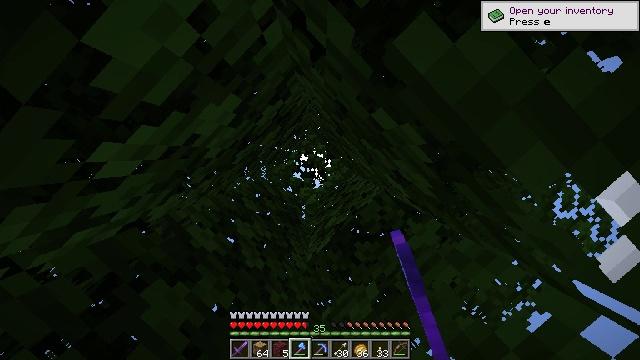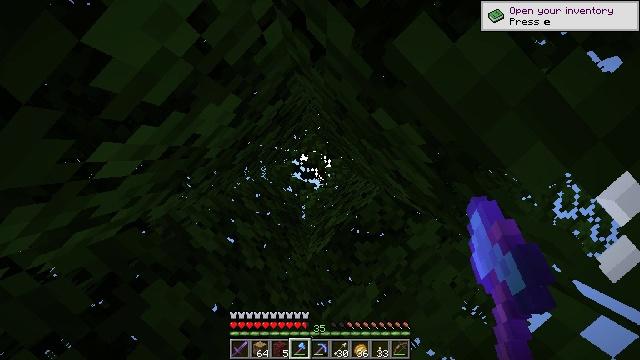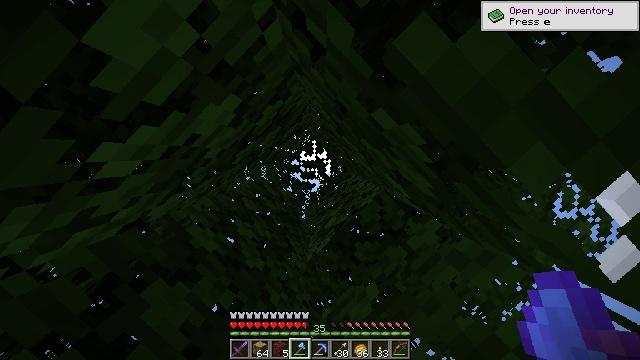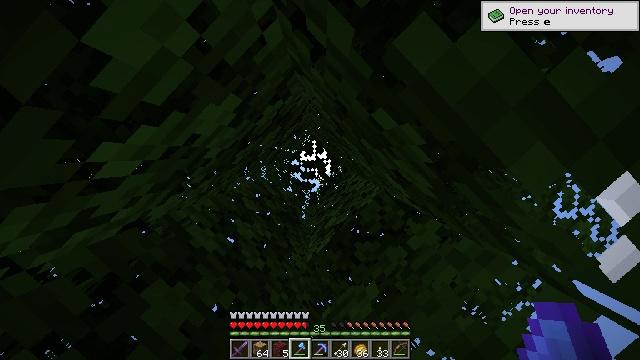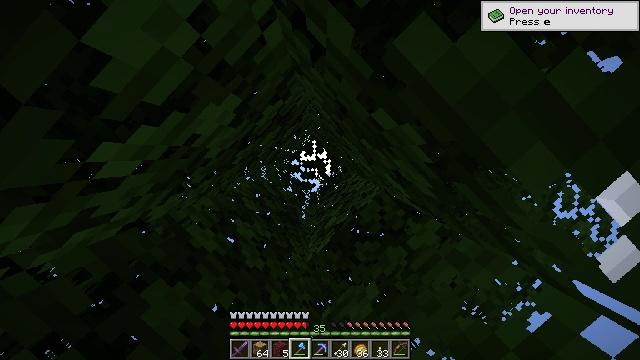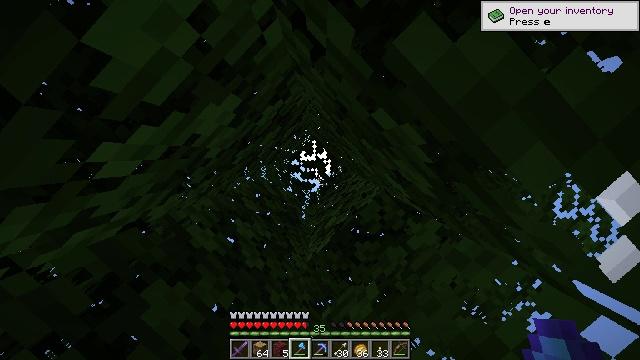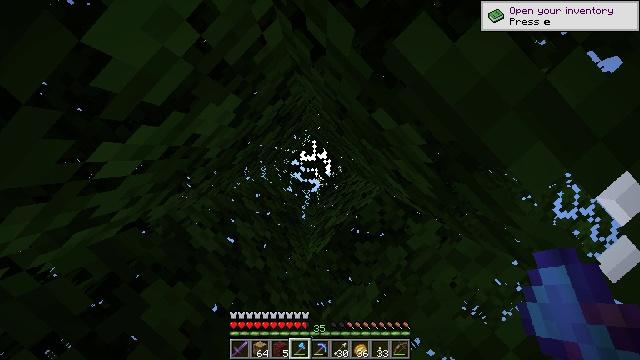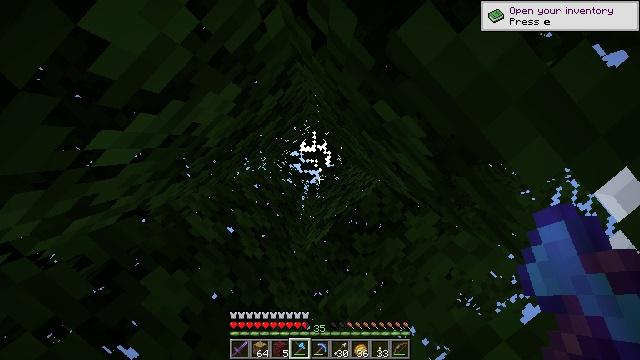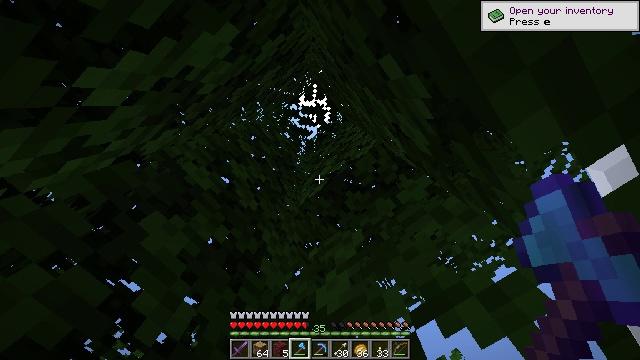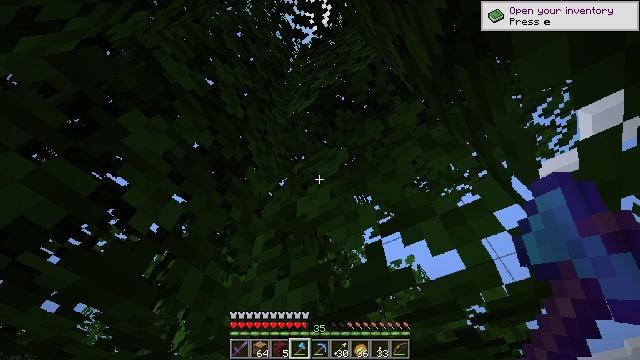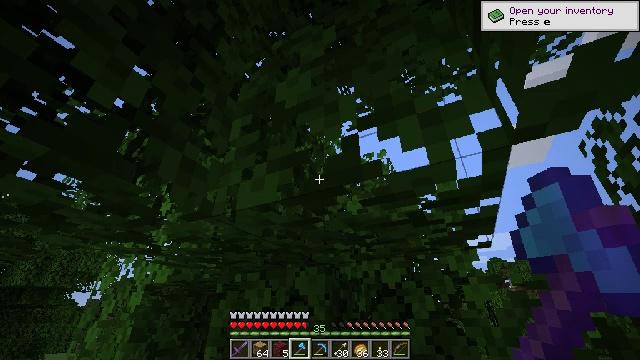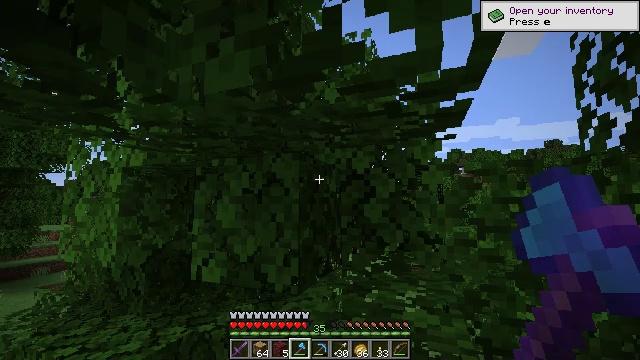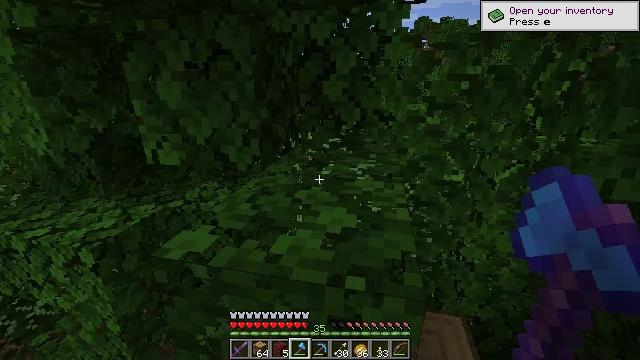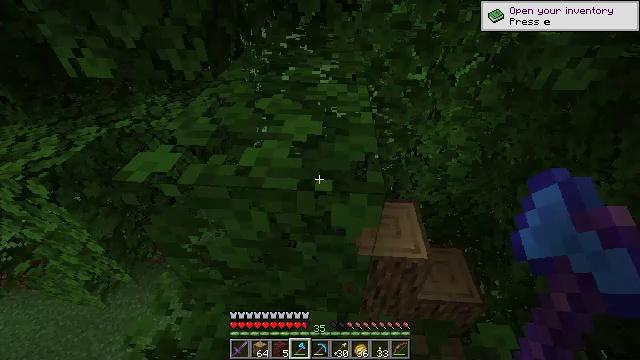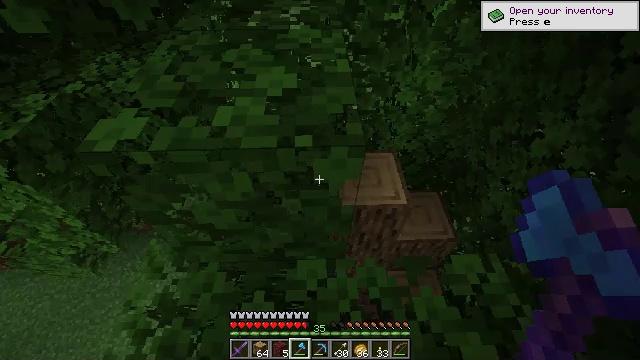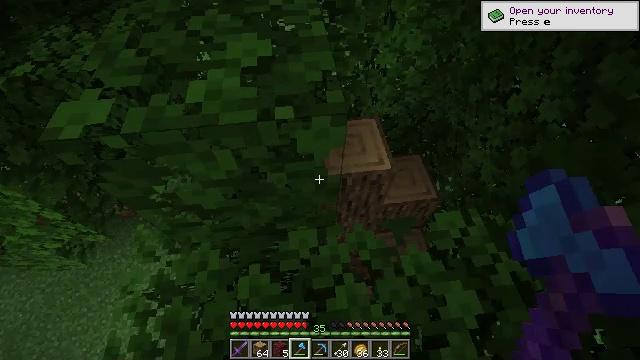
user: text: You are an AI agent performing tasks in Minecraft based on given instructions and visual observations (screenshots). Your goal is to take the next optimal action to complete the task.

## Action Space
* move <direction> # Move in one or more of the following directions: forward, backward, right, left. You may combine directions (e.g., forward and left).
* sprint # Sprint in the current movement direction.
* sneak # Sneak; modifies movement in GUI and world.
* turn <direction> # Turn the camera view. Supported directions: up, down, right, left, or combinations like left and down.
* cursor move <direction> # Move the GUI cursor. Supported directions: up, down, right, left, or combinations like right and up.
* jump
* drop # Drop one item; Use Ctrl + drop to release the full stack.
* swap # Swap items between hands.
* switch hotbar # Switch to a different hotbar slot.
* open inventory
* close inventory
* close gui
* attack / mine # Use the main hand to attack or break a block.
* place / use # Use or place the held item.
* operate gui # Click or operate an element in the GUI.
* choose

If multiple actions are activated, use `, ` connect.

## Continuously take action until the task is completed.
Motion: motion action
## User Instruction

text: Cut down the tree and harvest oak logs.
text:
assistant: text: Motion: attack / mine
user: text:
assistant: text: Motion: attack / mine
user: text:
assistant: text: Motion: attack / mine
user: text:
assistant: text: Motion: no_op
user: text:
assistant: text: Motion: no_op
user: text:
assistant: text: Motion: no_op
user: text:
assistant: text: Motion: turn down
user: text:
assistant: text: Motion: turn right and down
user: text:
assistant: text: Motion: turn right and down
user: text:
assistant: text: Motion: turn right and down
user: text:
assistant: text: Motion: turn right and down
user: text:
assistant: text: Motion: turn right and down
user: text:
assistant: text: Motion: turn right and down
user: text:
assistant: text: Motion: turn right and down
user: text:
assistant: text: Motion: turn right and down
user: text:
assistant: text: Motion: turn right and down
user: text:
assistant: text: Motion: turn right and down
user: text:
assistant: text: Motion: turn right and down
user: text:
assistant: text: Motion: turn right and down
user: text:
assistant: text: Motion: no_op
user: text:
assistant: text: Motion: no_op
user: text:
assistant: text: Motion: move forward and move right
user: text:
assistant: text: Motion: move forward and move right
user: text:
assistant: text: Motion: move forward and move right
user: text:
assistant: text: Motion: move forward and move right, turn left
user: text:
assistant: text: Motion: move forward and move right, turn left
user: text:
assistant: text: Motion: move forward, turn left
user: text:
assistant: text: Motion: move forward, turn left
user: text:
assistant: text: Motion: move forward, turn left
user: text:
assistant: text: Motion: turn left and down